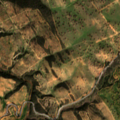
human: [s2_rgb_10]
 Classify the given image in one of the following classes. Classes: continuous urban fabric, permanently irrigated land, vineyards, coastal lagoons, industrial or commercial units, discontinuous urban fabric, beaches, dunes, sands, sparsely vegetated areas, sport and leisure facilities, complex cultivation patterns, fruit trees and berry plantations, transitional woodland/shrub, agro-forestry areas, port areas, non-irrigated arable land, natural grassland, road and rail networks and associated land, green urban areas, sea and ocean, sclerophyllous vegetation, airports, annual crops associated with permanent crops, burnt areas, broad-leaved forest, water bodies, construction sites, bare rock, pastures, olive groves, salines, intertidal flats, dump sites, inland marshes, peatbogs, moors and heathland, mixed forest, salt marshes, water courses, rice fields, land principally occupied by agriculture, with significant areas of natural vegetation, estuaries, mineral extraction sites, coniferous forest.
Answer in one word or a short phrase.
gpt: non-irrigated arable land, land principally occupied by agriculture, with significant areas of natural vegetation, agro-forestry areas, transitional woodland/shrub